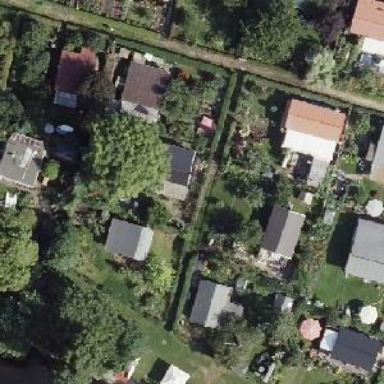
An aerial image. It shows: Plot of allotments surrounded by fence.